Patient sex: M
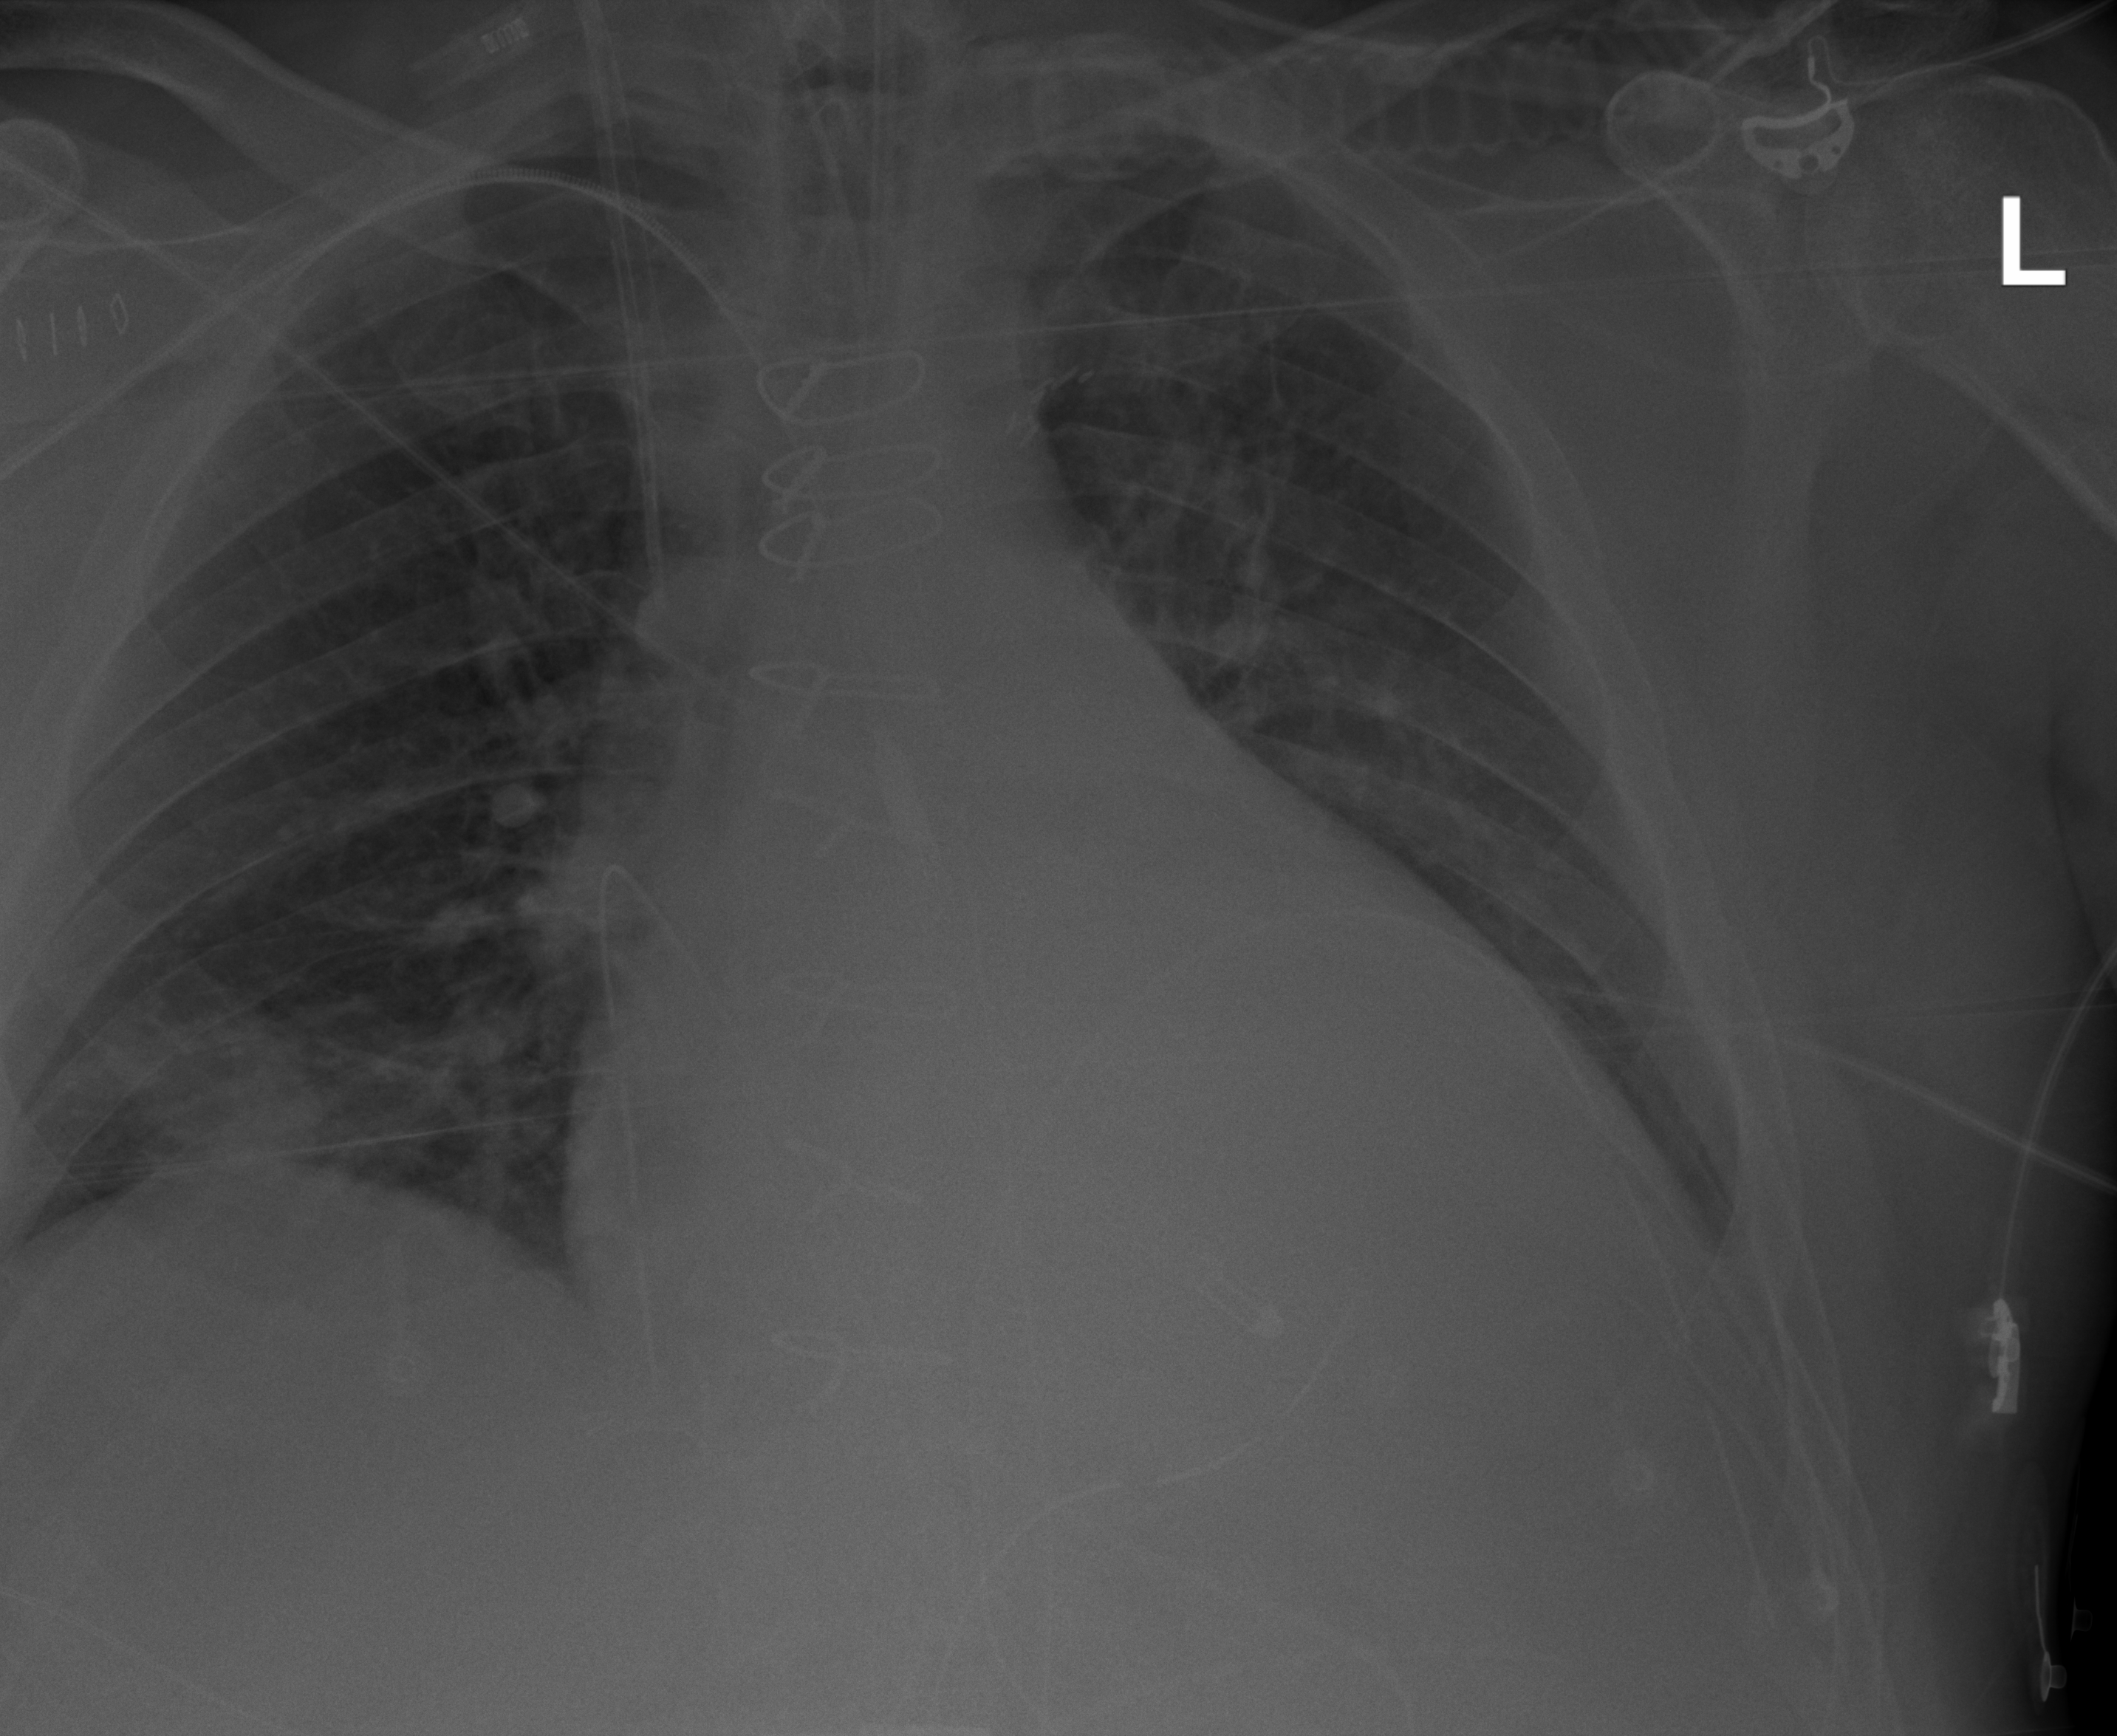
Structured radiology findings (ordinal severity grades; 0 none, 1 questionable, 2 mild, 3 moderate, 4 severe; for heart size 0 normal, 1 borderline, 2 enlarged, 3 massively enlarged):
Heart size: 2
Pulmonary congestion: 0
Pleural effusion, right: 0
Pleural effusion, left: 2
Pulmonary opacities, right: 2
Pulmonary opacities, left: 0
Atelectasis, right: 2
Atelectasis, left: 3